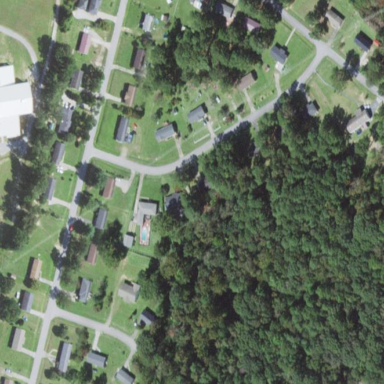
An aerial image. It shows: This residential area consists of single-family homes.